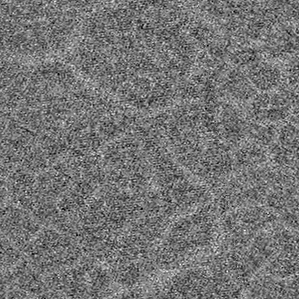
Label: frost